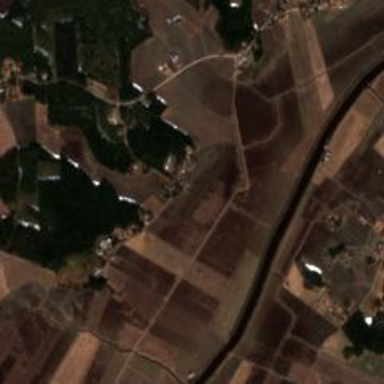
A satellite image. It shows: Picturesque farmland scene.